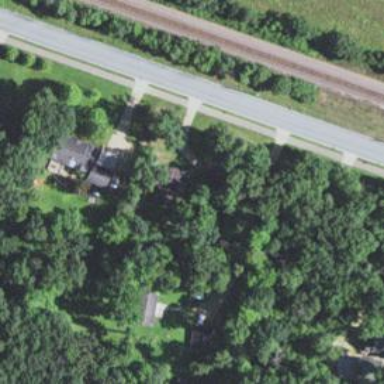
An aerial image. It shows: Driveway leading to service road.